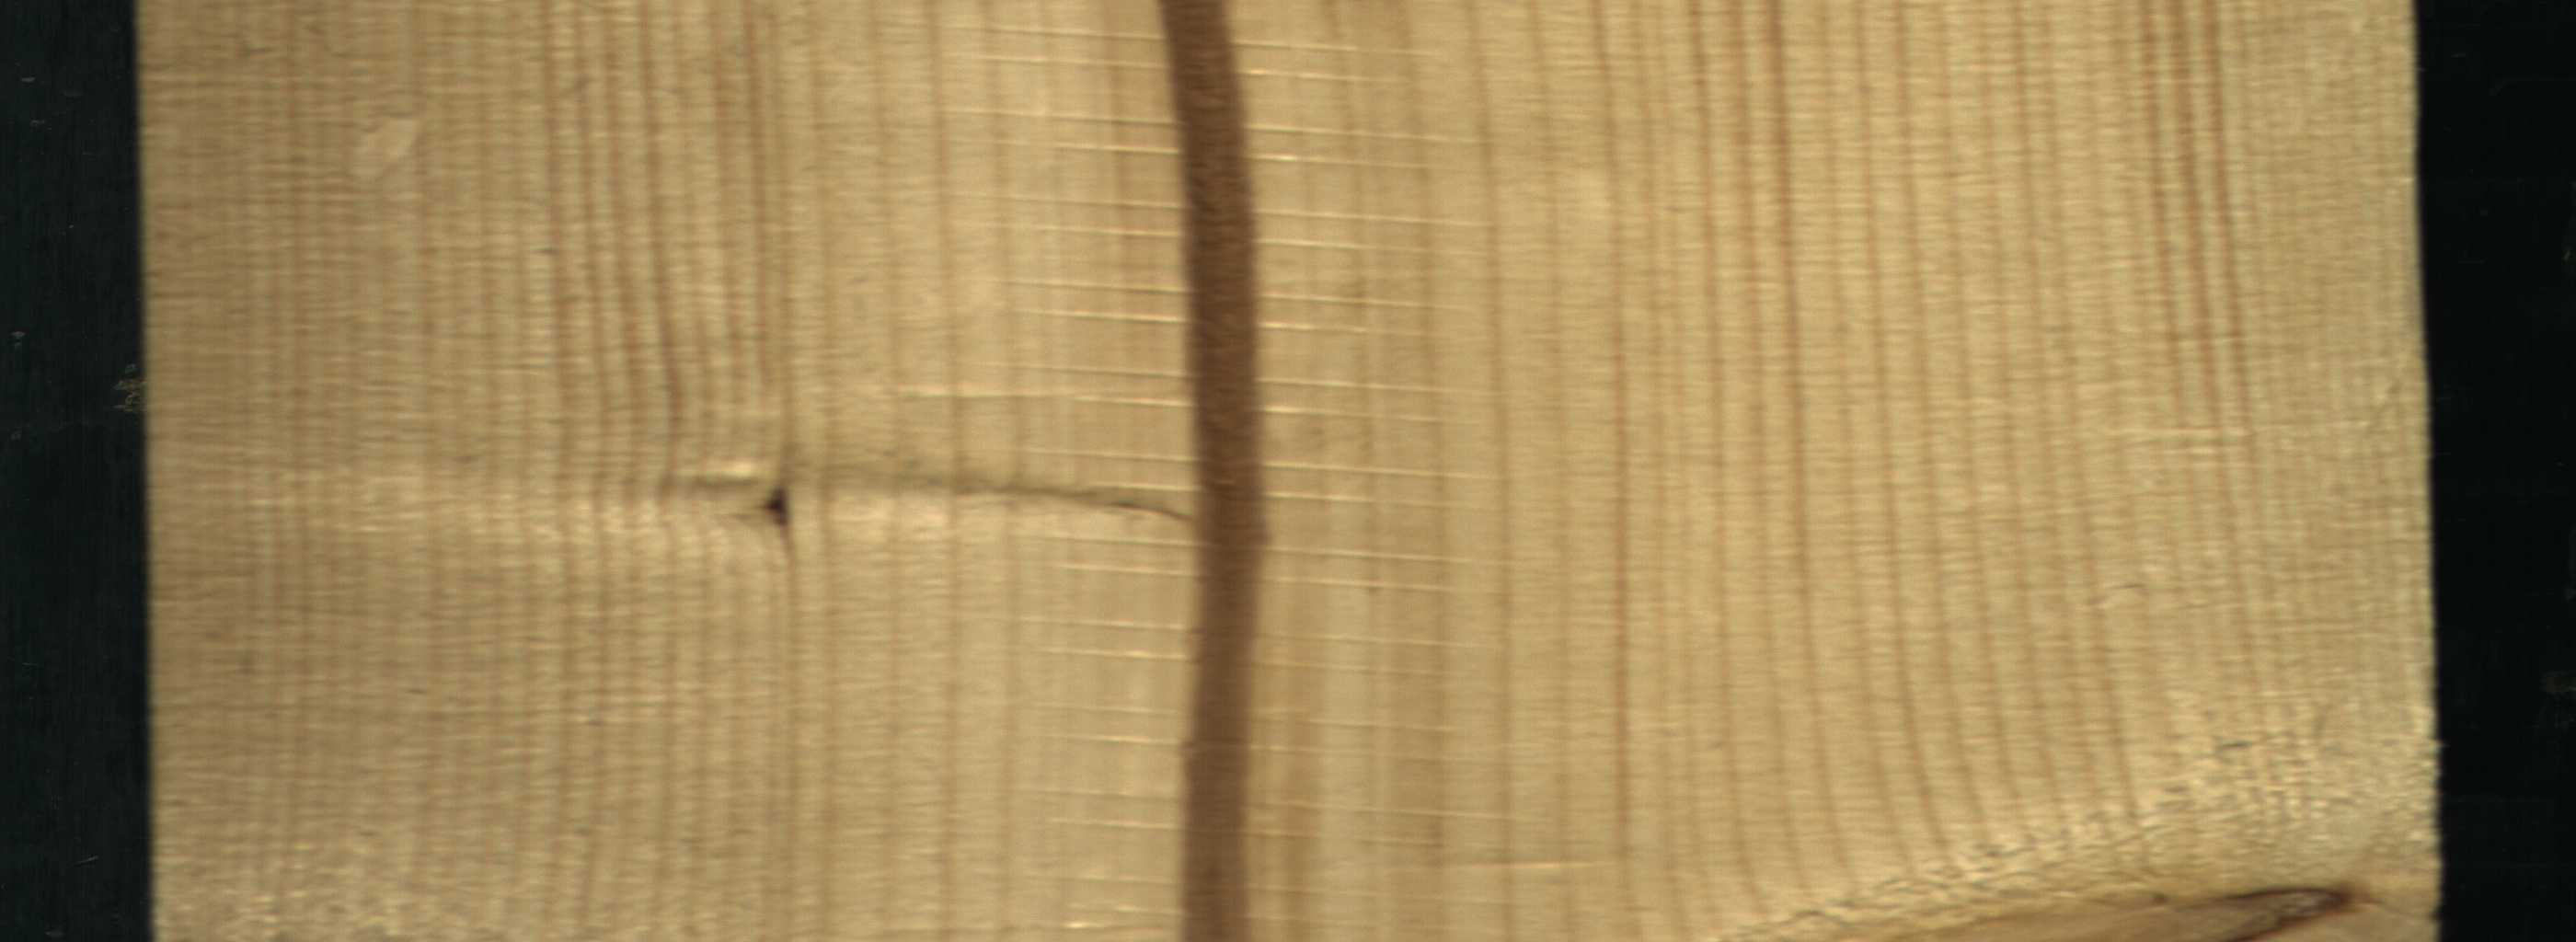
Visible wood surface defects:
Marrow
Live_Knot